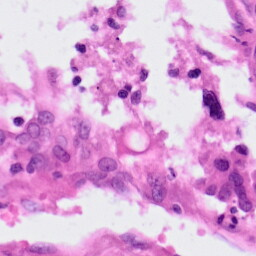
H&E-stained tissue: Lung